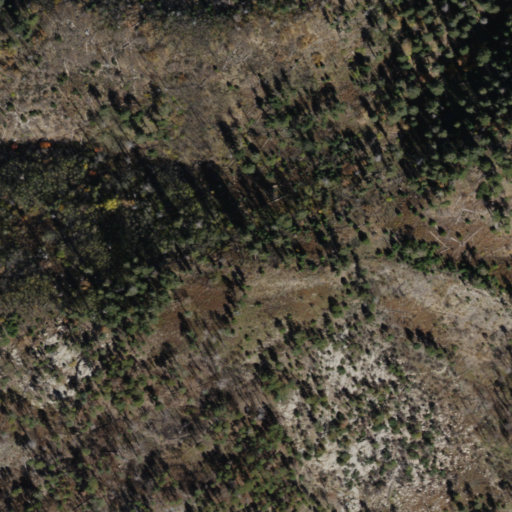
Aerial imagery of mountain in Arizona named Spencer Peak containing shrub, grassland, and evergreen forest